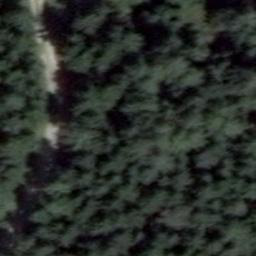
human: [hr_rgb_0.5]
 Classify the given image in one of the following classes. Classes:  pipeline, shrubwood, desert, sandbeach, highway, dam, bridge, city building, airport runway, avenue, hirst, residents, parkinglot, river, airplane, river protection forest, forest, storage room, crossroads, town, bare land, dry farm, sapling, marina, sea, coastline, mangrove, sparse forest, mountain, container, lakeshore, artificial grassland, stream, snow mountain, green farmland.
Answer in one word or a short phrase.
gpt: forest